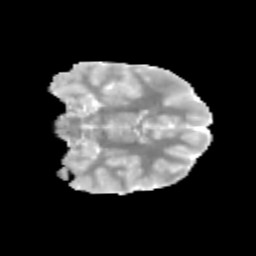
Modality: MD
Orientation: coronal
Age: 11
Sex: male
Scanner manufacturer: siemens
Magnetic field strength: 3 T
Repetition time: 3.8 s
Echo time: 0.07 s